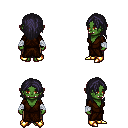
a pixel art fantasy rpg character, female body template, orc, green skin, brown robe, robe skirt, raven long hairstyle, white cloth bandages, gold boots, four views (front, back, left, right), 2x2 character sprite sheet, small pixel art, hard edges, no anti-aliasing